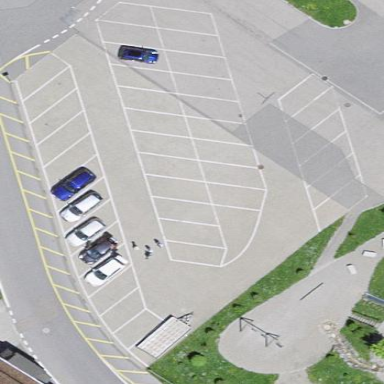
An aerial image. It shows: Parking area with surface.